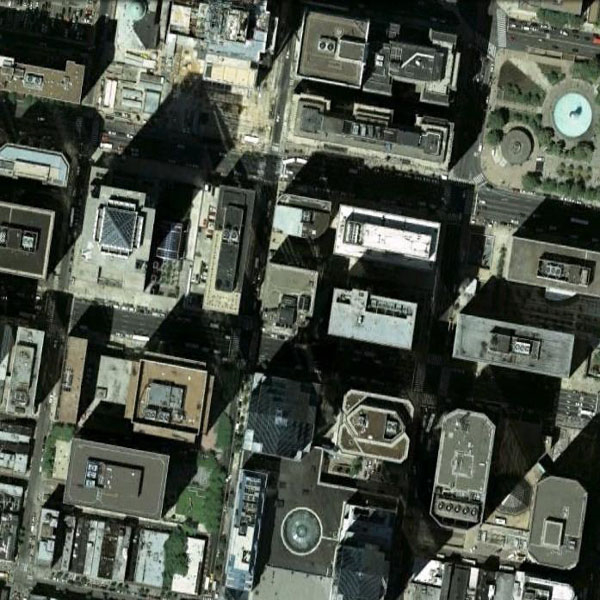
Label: Commercial